Interaction volume radius: 10 \u00c5
Interaction volume height: 10 \u00c5
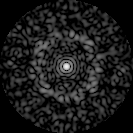
Disorder parameter: 0.791